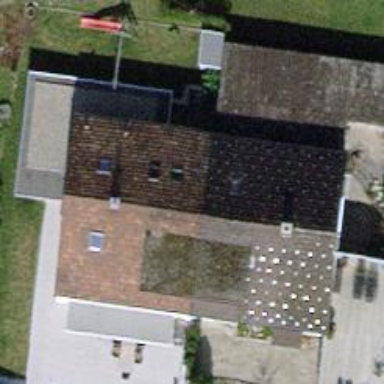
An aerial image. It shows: Terrace building with gabled roof that is brown in color. The roof is oriented across the building.